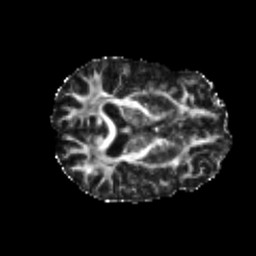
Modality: FA
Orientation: axial
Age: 21
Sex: male
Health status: healthy
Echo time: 0.074 s